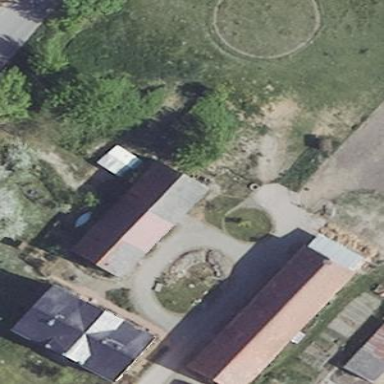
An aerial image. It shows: Shed building.